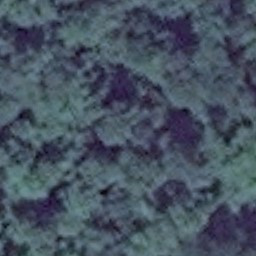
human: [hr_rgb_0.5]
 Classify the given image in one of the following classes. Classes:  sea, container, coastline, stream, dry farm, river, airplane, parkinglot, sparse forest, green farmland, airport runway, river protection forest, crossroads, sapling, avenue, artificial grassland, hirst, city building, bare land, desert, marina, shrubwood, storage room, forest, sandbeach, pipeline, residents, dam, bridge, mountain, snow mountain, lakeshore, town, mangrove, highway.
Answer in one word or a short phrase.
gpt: forest